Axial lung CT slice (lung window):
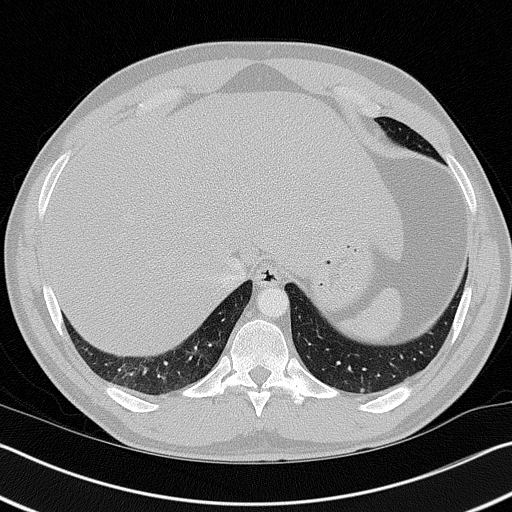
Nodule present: no